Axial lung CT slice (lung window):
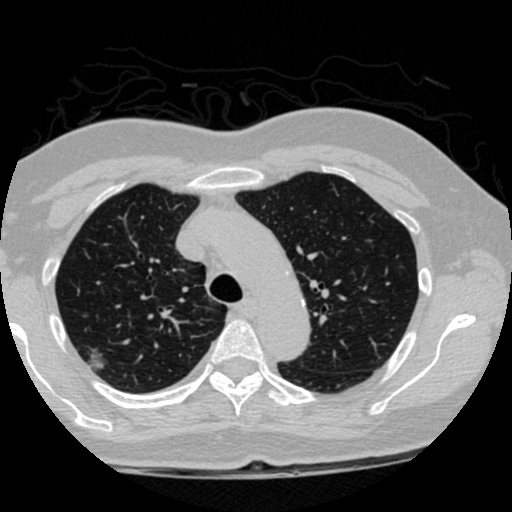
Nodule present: yes
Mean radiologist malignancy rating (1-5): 3.333